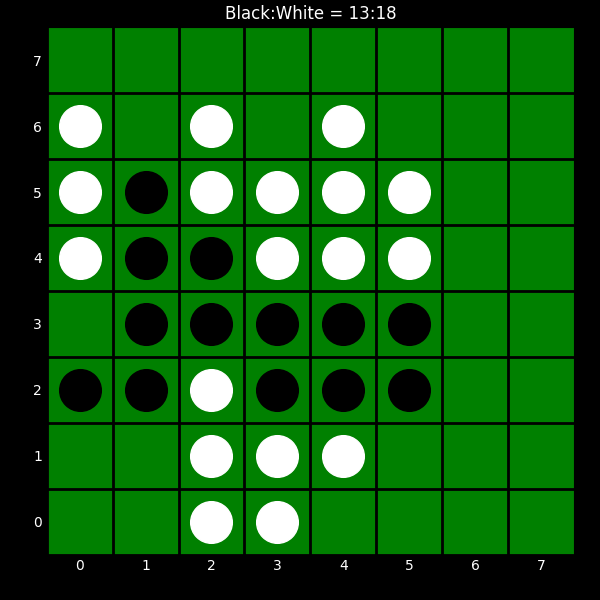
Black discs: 13
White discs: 18